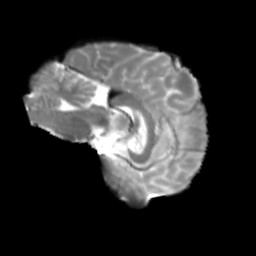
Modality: T2w
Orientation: sagittal
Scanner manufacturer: siemens
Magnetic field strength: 3 T
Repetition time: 4 s
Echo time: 0.0594 s